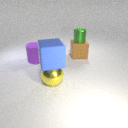
large purple rubber cylinder to the left of large brown rubber cube